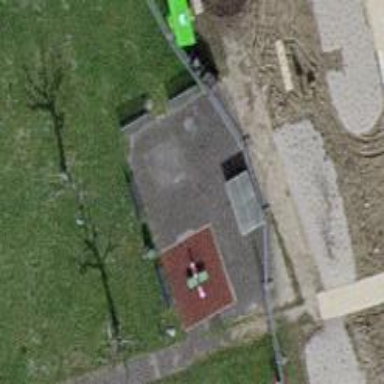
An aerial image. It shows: Playground area for leisure land.